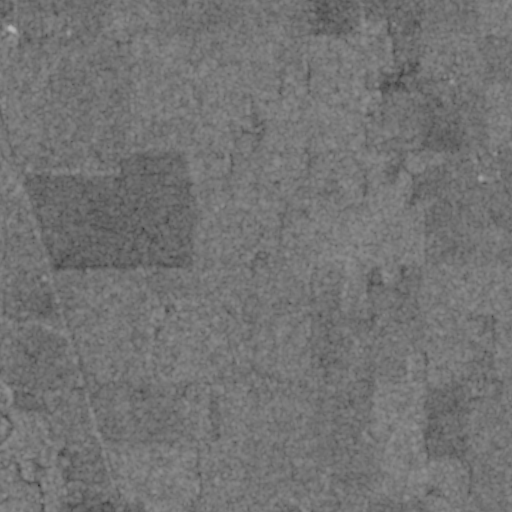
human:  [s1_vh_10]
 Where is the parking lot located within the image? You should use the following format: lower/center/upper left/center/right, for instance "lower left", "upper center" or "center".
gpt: The parking lot is located in the lower right of the image.
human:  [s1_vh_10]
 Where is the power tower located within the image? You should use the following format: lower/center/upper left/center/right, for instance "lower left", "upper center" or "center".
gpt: There is no power tower in the image.

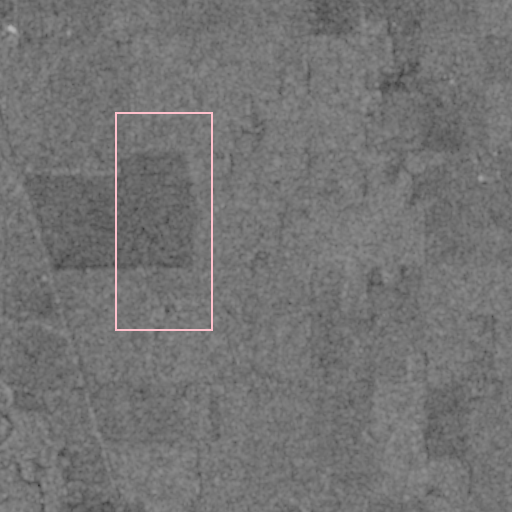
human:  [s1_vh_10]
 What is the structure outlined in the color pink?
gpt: There is no pink outline.
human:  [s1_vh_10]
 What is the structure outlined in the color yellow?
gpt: There is no structure outlined in yellow.